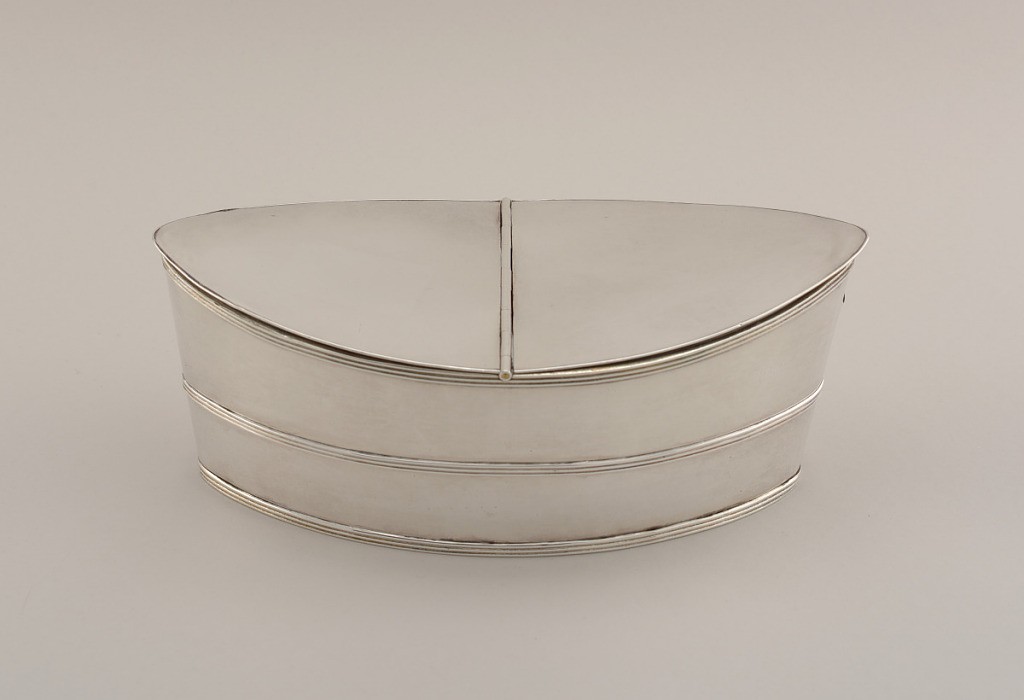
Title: Caddy
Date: ca. 1795
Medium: copper, silver
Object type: caddy
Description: Boat-shaped, with two interior compartments, flat lid hinged at center; reeded bands at top, middle, and bottom of side wall; lock at each end.